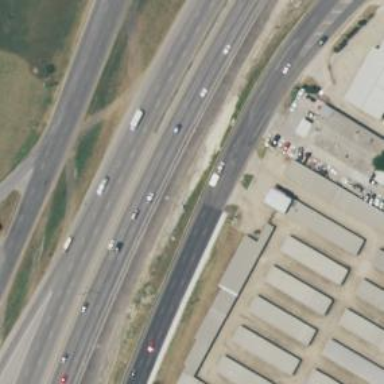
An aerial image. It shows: Secondary road with frontage road alongside.